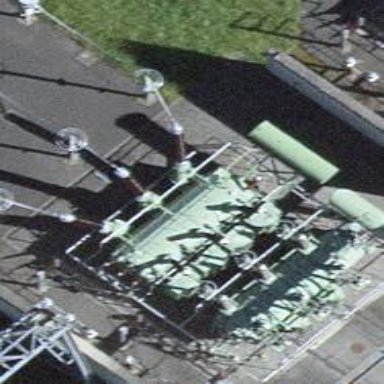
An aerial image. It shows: Transformer is present in the image.